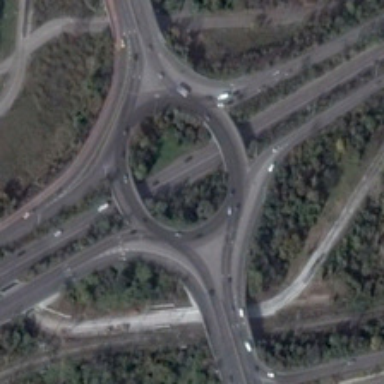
Many green trees are near a viaduct with some cars .